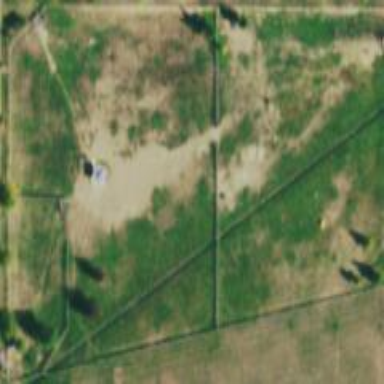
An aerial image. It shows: Fenced dog park for leisure activities on land.